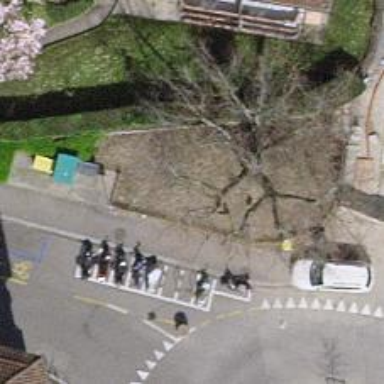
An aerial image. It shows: Post box.